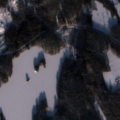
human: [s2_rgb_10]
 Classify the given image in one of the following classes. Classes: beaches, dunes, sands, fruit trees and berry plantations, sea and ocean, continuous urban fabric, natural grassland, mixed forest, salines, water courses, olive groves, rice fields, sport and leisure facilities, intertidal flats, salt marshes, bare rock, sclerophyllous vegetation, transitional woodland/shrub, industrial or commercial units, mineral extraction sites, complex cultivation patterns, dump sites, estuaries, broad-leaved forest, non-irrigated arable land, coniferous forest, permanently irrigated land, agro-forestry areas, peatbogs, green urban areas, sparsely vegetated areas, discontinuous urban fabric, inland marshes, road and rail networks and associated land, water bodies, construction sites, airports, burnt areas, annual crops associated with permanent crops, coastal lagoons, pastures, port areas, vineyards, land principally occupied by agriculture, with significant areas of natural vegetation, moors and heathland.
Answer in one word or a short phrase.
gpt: coniferous forest, mixed forest, water bodies